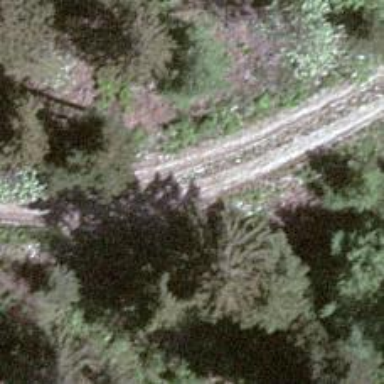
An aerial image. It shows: Gravel track with grade 2 quality.